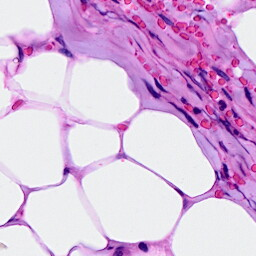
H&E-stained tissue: Breast